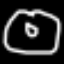
Label: donut